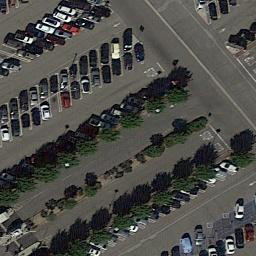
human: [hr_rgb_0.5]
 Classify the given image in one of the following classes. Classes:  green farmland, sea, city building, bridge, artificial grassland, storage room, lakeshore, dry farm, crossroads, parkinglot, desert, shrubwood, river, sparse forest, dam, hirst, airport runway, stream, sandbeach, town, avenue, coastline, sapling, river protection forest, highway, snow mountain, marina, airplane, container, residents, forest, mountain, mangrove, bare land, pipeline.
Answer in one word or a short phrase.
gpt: parkinglot